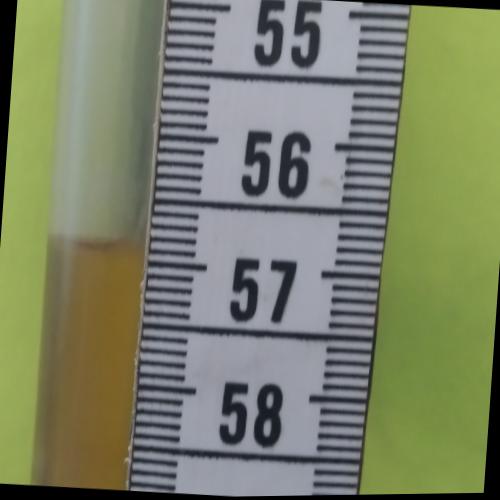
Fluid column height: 56.8 cm